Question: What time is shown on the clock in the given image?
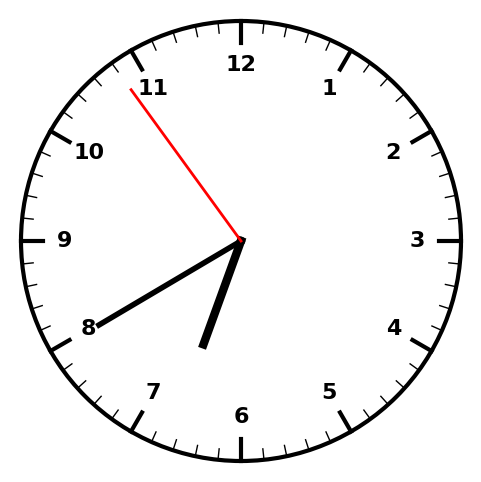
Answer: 06:39:54